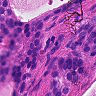
Metastatic tissue present: yes